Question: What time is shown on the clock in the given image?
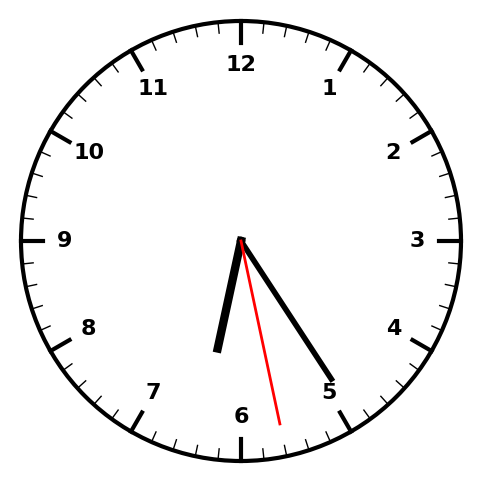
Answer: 06:24:28